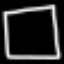
Label: square